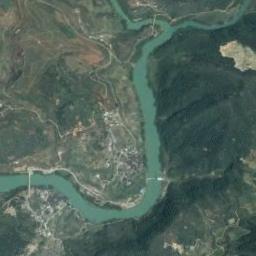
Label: river